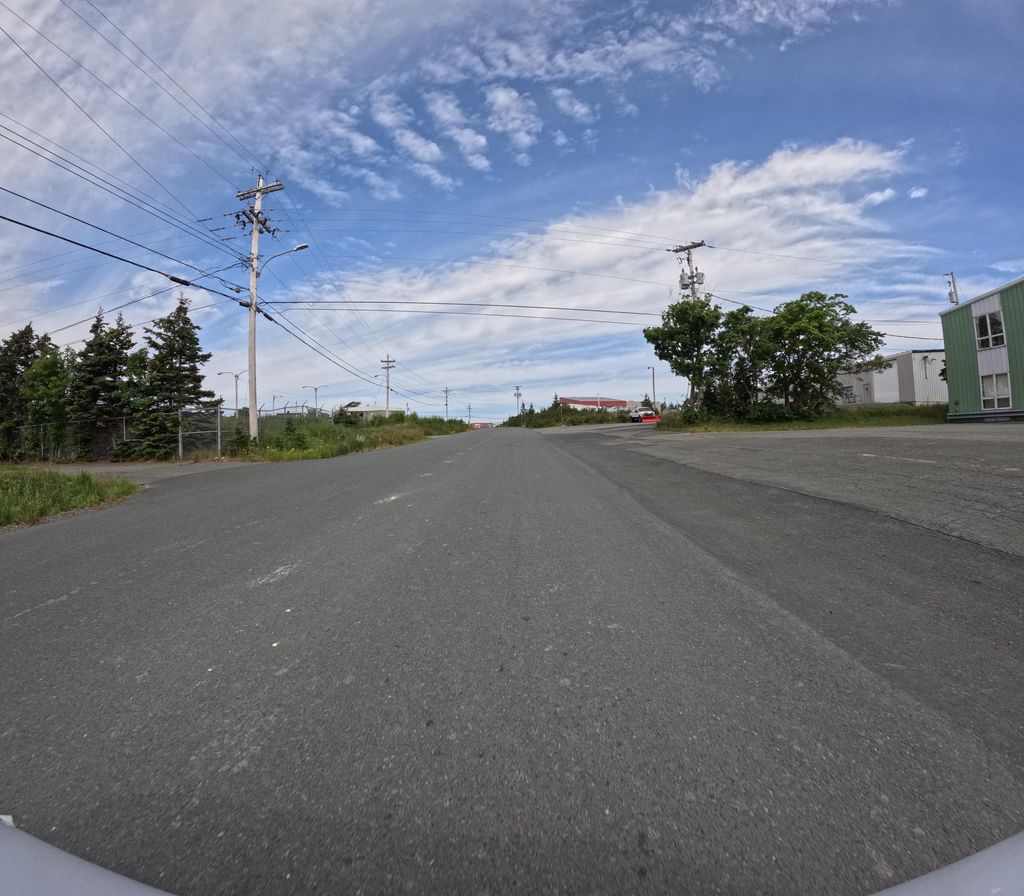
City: st_johns